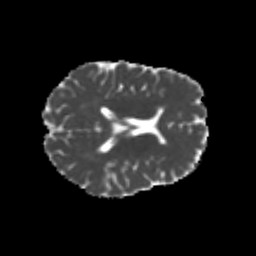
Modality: MD
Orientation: axial
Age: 24
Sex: female
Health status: healthy
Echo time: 0.074 s